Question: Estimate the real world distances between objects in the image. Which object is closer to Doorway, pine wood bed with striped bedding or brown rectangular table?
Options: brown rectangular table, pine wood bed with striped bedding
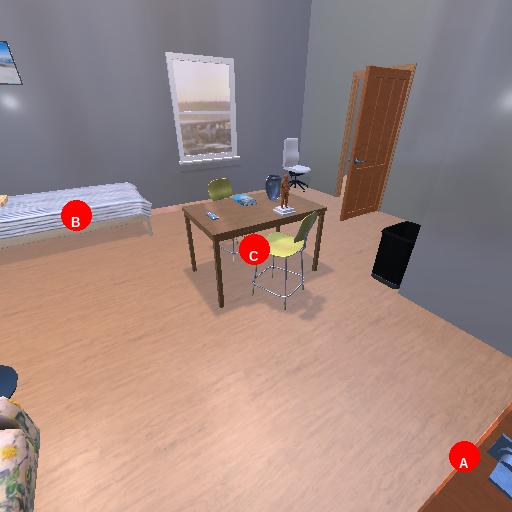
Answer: brown rectangular table